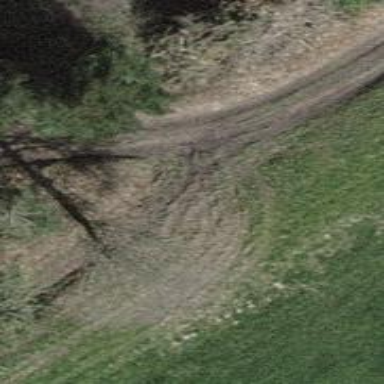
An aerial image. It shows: Track road with ground surface.